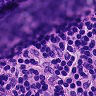
Metastatic tissue present: no